Field crop: maize
Growth stage: 2
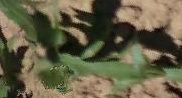
Species: maize